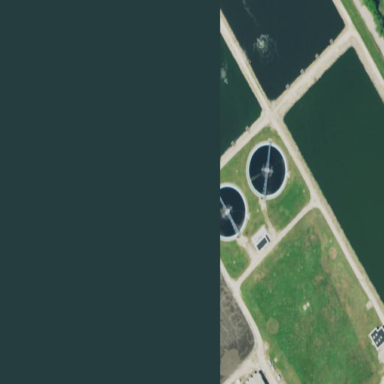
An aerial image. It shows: Image of wastewater.